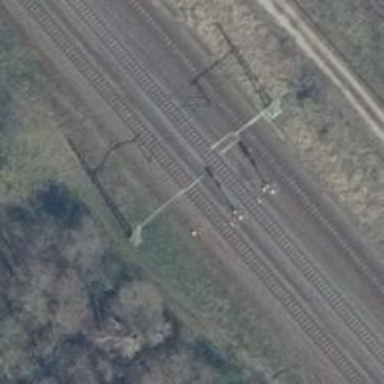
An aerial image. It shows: Railway signal.